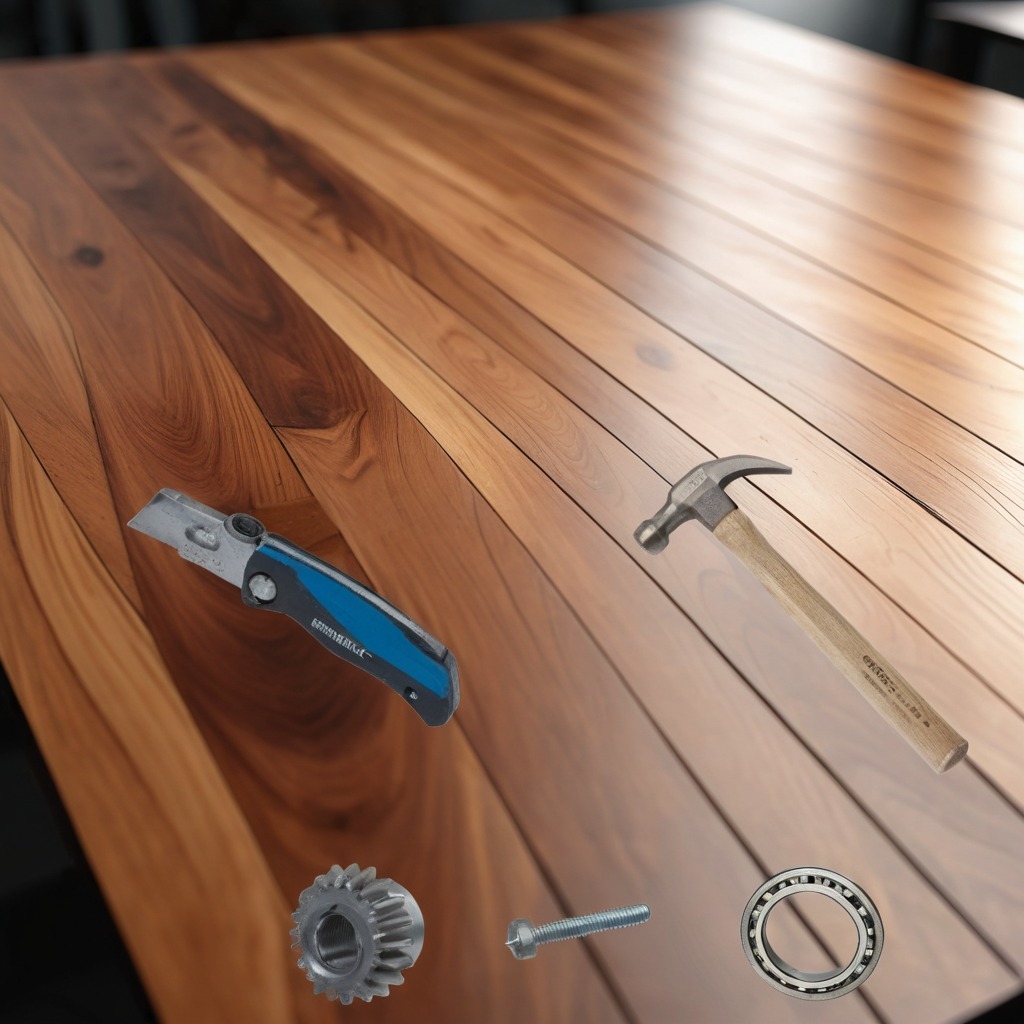
A ball bearing, a gear with teeth, a utility knife, a machine screw, and a hammer are lying on the wooden table.